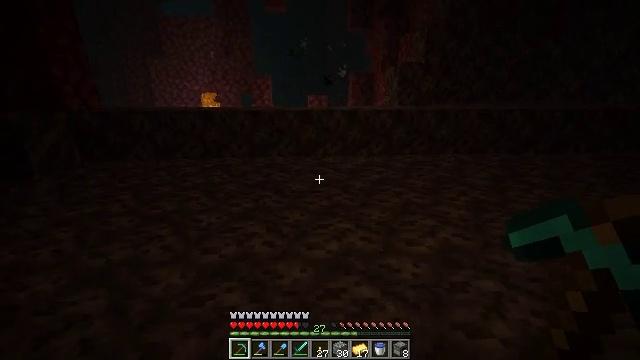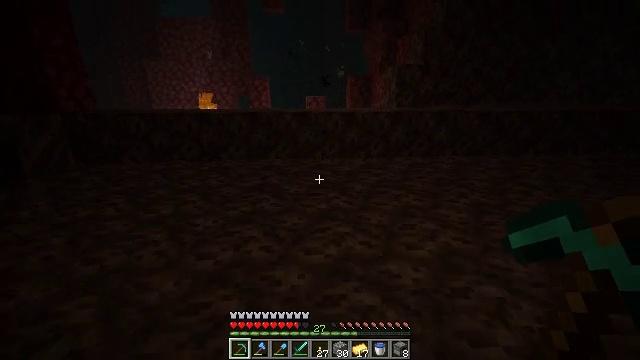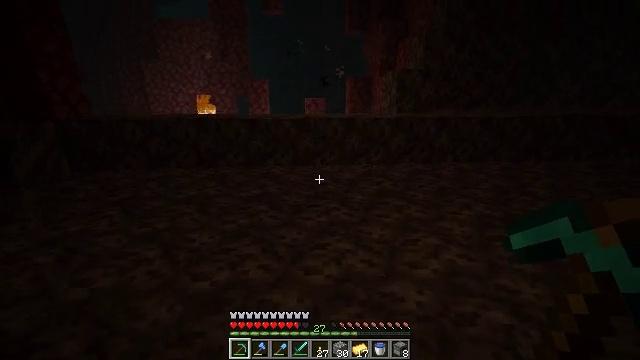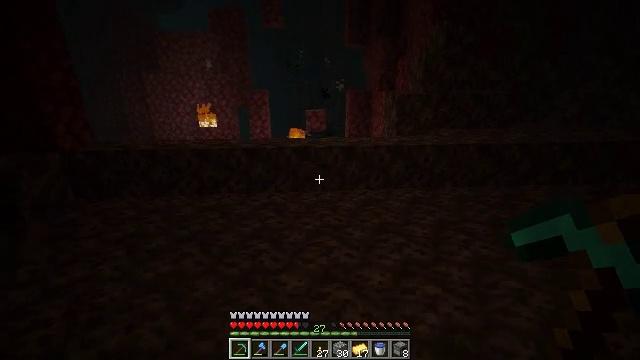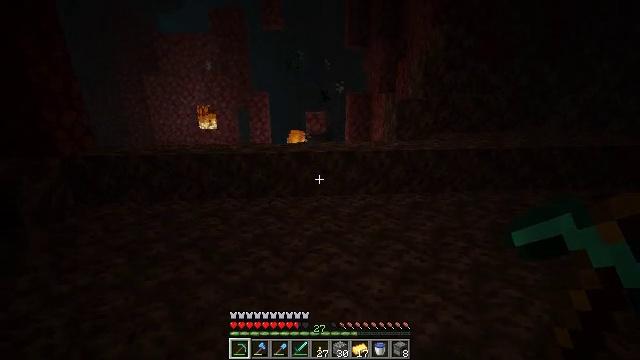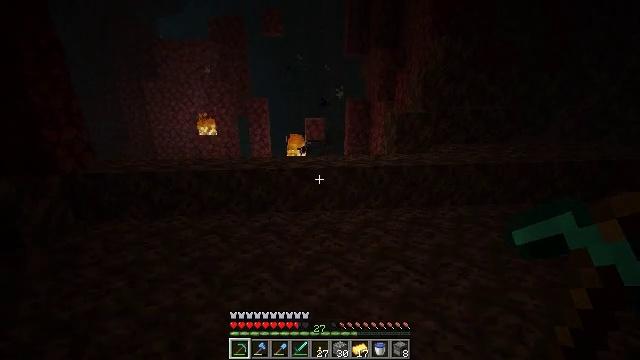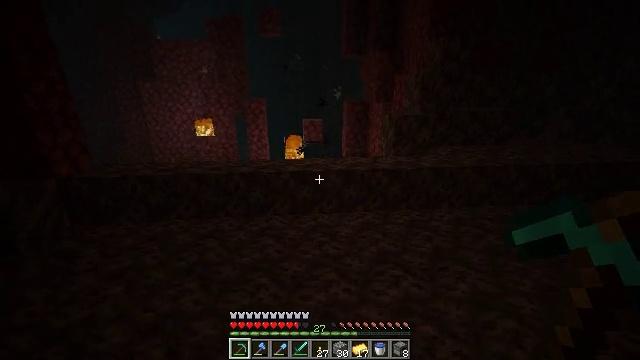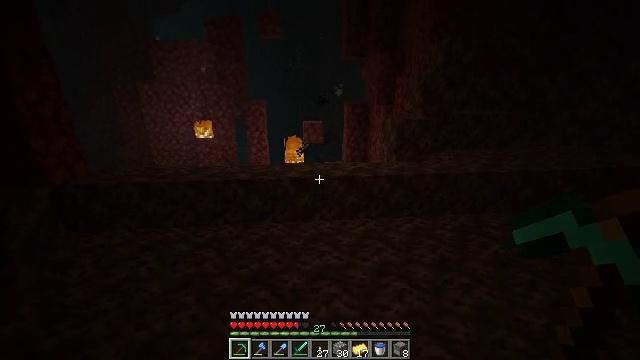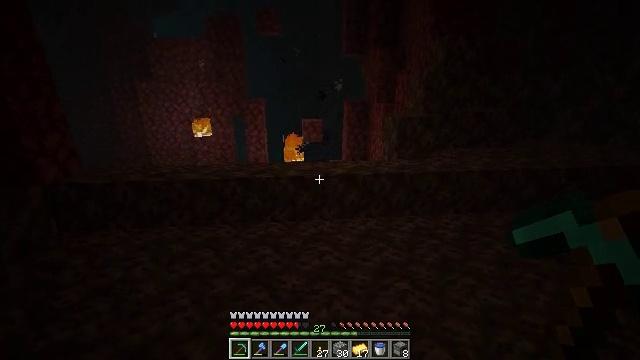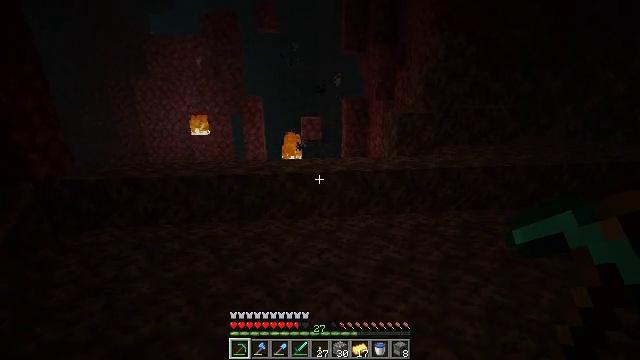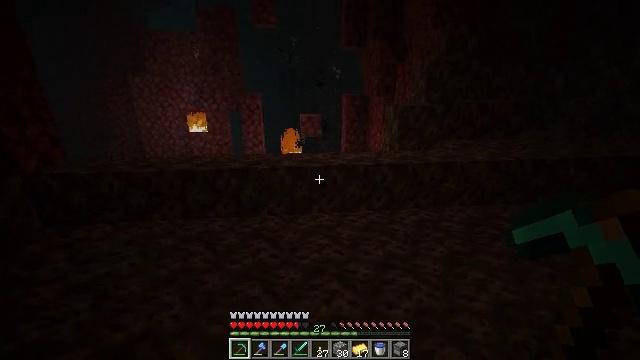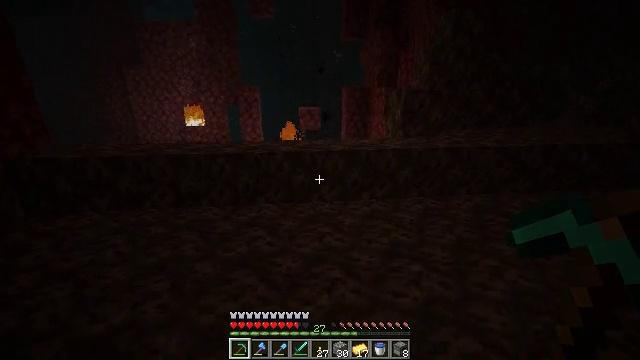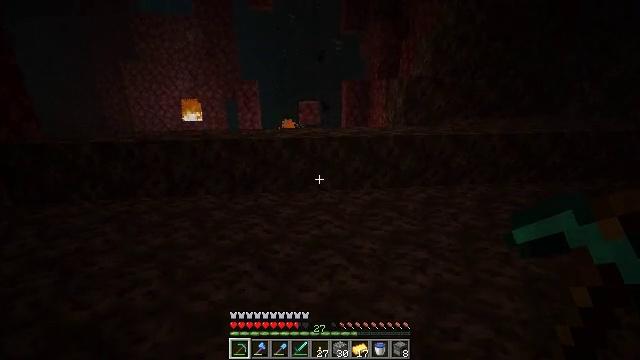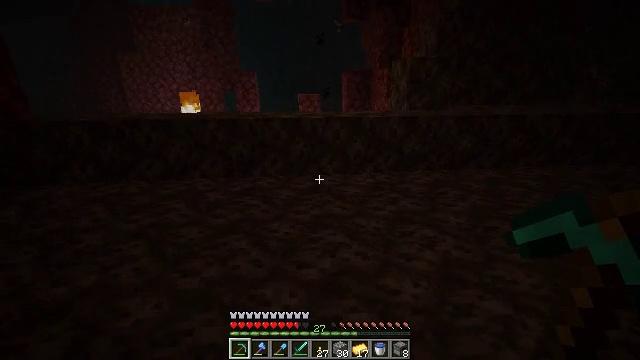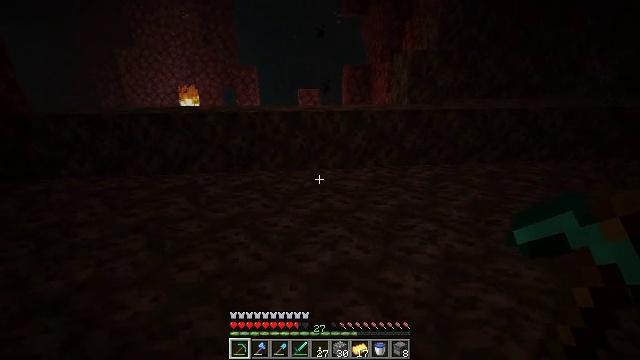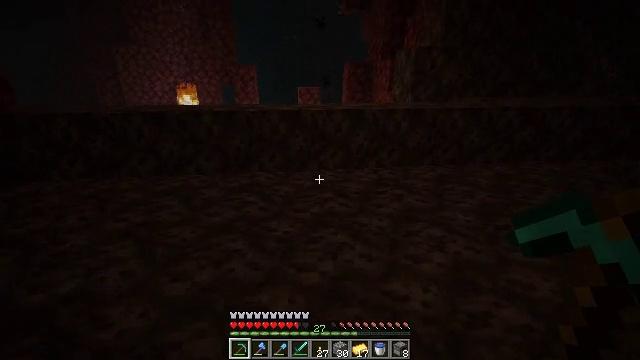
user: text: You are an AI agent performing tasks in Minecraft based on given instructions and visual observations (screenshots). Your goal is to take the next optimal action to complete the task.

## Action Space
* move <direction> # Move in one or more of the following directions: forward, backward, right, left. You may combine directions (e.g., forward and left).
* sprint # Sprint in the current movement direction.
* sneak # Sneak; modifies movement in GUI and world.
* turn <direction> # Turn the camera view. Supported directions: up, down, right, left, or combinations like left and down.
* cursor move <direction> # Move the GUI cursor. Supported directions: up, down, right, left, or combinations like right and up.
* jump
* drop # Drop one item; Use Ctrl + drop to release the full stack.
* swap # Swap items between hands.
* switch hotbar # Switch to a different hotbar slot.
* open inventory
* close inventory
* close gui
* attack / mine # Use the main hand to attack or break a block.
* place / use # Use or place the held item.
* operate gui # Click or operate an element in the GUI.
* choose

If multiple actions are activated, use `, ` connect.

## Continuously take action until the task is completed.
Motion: motion action
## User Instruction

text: Attack the ground to get crimson roots.
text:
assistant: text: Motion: move forward
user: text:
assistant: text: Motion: move forward, jump
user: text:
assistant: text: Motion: move forward, jump
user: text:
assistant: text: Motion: move forward, jump
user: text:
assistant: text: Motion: move forward, jump
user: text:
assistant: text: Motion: move forward, jump
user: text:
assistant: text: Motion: move forward, jump
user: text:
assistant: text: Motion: move forward, jump
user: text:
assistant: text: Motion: move forward
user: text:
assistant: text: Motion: move forward
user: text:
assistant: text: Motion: move forward
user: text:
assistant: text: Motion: move forward
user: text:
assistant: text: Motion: move forward
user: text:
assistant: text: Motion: move forward
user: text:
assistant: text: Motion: move forward
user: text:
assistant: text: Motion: move forward
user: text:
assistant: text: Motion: move forward
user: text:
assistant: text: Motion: move forward
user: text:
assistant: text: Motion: move forward
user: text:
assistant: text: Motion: move forward
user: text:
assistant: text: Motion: move forward
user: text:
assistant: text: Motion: move forward
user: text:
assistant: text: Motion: move forward, jump
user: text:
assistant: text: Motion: move forward, jump
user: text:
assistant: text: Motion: move forward, jump
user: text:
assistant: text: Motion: move forward, jump
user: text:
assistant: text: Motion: move forward, turn down, jump
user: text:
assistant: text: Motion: move forward, turn left and down, jump
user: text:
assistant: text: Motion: move forward, turn left and down
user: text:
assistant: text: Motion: move forward, turn left and down